Brain MRI, modality: hrT2
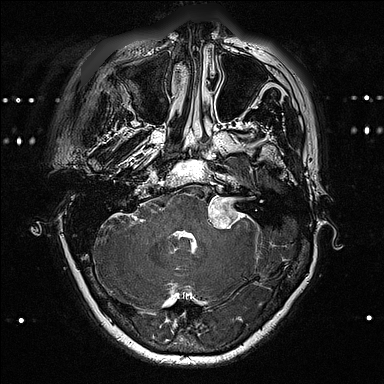